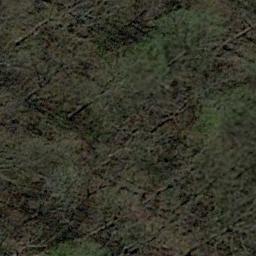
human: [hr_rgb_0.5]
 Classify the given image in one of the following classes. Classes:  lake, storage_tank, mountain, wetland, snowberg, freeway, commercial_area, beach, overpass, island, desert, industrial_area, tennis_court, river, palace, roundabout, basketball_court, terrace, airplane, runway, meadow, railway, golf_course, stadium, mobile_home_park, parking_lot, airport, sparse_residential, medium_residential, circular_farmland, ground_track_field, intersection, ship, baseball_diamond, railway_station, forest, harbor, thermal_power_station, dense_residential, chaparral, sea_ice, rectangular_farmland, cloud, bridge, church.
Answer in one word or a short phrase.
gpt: forest